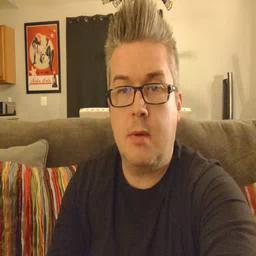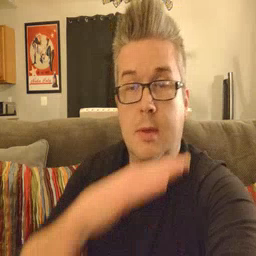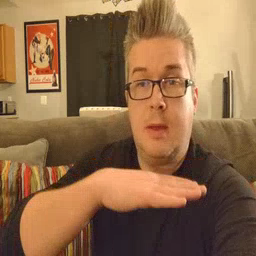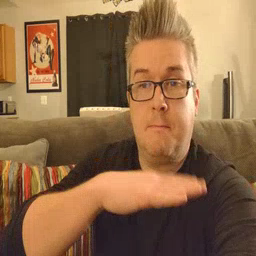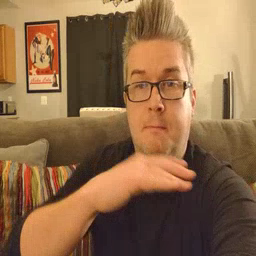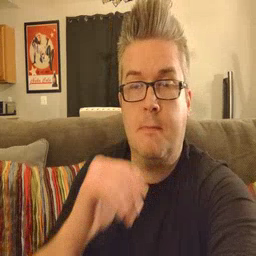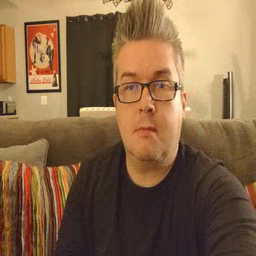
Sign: table